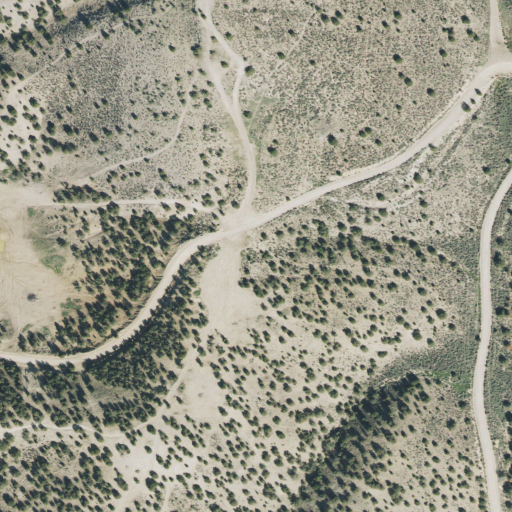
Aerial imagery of gap in Utah named Soldiers Pass containing shrub, low intensity development, open development, medium intensity development, and high intensity development